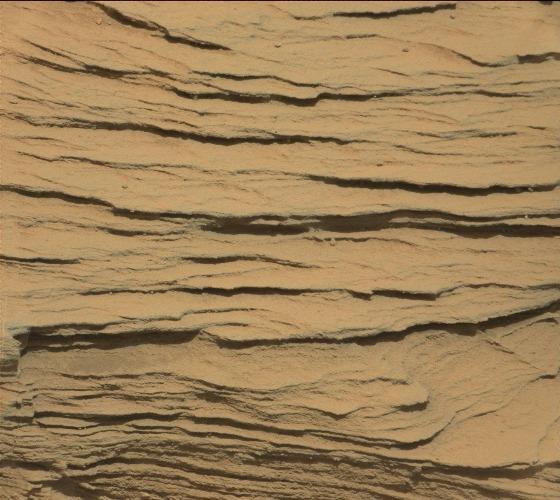
Terrain classes present: Bedrock, Shadow